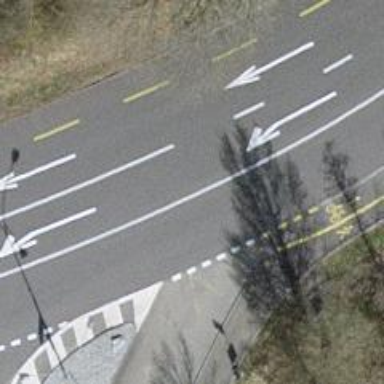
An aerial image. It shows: Secondary road with asphalt surface.